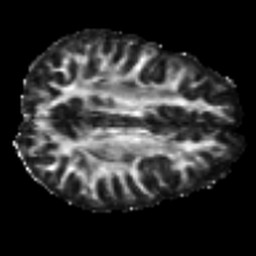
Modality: FA
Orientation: axial
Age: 18
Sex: male
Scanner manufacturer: siemens
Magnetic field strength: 3 T
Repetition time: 7 s
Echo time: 0.0926 s